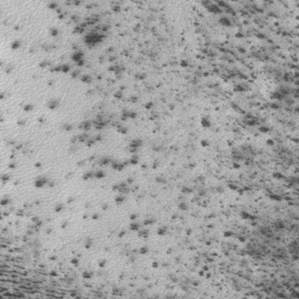
Label: frost